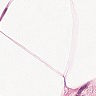
Metastatic tissue present: no